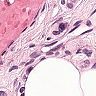
Metastatic tissue present: yes